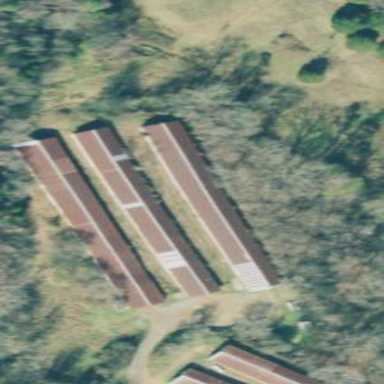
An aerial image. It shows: Farm auxiliary building.